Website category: jobs
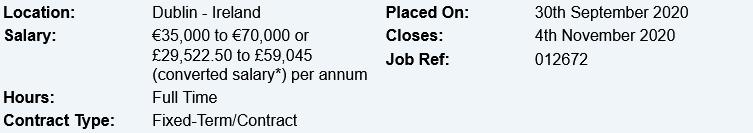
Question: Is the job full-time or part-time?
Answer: Full Time

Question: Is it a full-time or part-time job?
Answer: Full Time

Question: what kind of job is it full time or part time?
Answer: Full Time

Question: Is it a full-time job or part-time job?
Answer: Full Time

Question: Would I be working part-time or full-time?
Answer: Full Time

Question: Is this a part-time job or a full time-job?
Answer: Full Time

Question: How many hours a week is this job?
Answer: Full Time

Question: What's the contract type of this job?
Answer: Fixed-Term/Contract

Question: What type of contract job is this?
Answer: Fixed-Term/Contract

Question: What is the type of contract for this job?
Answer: Fixed-Term/Contract

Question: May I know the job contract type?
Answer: Fixed-Term/Contract

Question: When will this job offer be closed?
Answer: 4th November 2020

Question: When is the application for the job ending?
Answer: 4th November 2020

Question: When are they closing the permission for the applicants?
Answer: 4th November 2020

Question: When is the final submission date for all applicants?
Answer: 4th November 2020

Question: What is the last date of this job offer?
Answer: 4th November 2020

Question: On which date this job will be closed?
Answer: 4th November 2020

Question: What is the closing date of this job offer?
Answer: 4th November 2020

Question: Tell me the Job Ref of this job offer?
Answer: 012672

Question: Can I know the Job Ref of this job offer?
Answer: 012672

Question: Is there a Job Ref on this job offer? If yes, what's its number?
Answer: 012672

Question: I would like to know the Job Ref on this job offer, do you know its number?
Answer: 012672

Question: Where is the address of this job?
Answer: Dublin - Ireland

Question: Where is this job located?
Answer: Dublin - Ireland

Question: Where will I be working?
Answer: Dublin - Ireland

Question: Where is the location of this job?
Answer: Dublin - Ireland

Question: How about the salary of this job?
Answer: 35,000 to 70,000 or 29,522.50 to 59,045 (converted salary*) per annum

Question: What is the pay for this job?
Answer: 35,000 to 70,000 or 29,522.50 to 59,045 (converted salary*) per annum

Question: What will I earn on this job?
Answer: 35,000 to 70,000 or 29,522.50 to 59,045 (converted salary*) per annum

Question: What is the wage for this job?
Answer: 35,000 to 70,000 or 29,522.50 to 59,045 (converted salary*) per annum

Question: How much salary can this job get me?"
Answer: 35,000 to 70,000 or 29,522.50 to 59,045 (converted salary*) per annum

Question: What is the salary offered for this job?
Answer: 35,000 to 70,000 or 29,522.50 to 59,045 (converted salary*) per annum

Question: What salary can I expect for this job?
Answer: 35,000 to 70,000 or 29,522.50 to 59,045 (converted salary*) per annum

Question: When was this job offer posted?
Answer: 30th September 2020

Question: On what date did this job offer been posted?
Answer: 30th September 2020